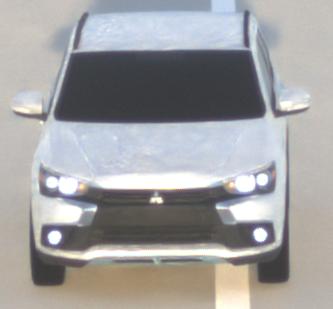
Make: Mitsubishi
Model: Outlander 2.0 Plug-In Hybrid
Detailed model: Outlander (III) Plug-In Hybrid
Model produced from: 2015/10
Model produced until: 2018/08
Doors: 5
Color: white
Road condition: dry road
Daytime: sunrise or sunset
Contrast: low contrast